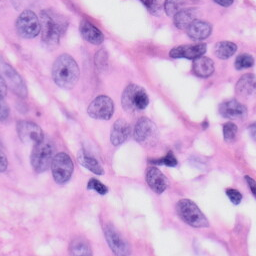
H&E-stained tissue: Skin